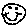
Label: smiley face